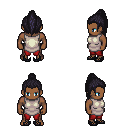
a pixel art fantasy rpg character, male body template, human, dark skin, white tunic, red pants, raven long topknot hairstyle, ghillies, four views (front, back, left, right), 2x2 character sprite sheet, small pixel art, hard edges, no anti-aliasing